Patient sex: M
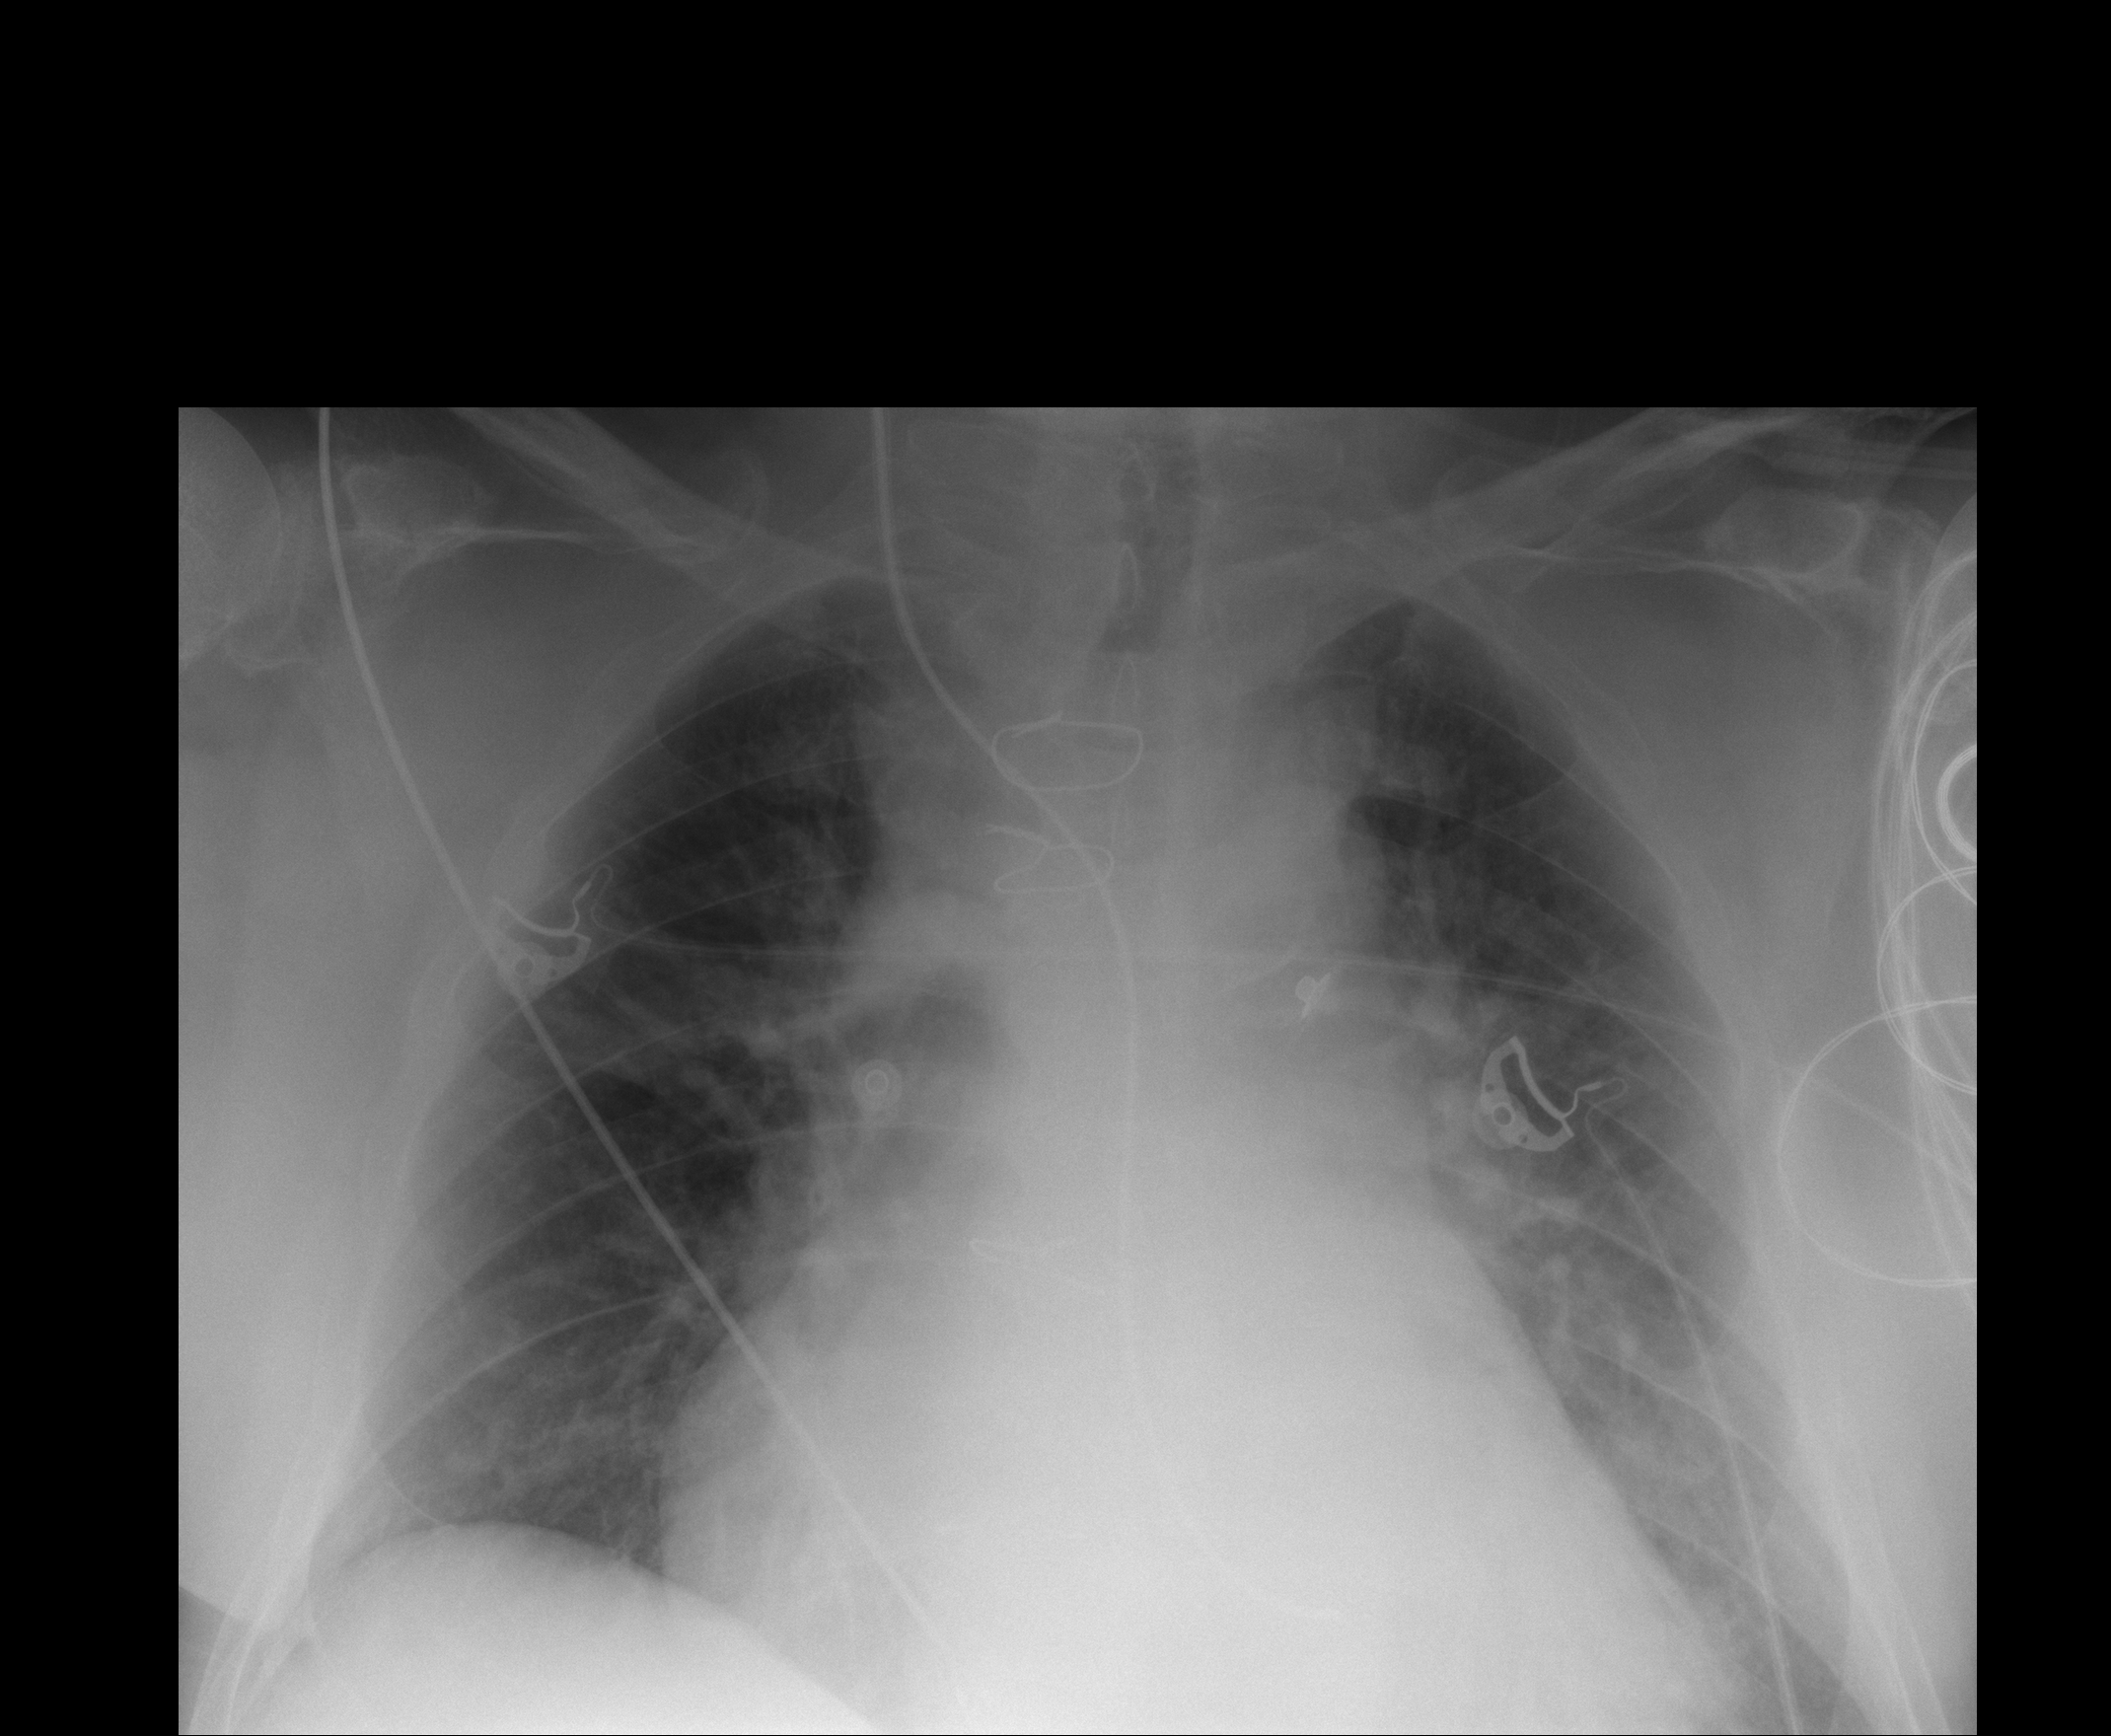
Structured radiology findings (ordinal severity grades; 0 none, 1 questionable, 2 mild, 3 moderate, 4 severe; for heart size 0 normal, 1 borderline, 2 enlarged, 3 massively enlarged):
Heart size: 3
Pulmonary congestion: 1
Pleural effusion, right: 0
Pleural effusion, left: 0
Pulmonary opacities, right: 0
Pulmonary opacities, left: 1
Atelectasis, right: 1
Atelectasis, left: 2